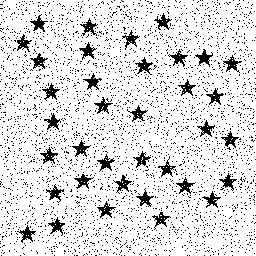
Squares: 0
Triangles: 0
Stars: 36
Total shapes: 36